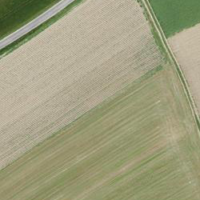
EUNIS habitat code: 52
Species observed at this site:
Falco peregrinus